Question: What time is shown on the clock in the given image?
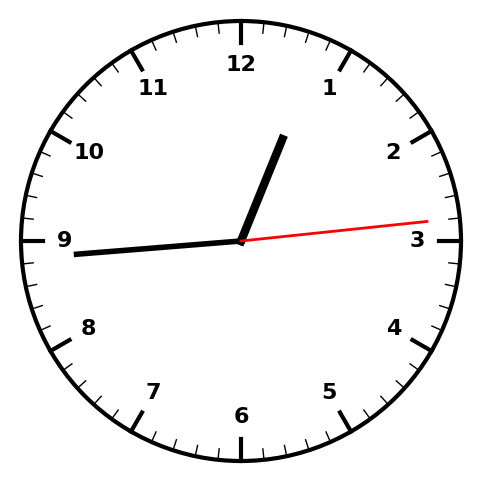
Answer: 12:44:14